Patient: sex M, age 58
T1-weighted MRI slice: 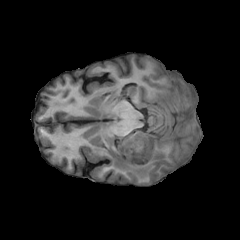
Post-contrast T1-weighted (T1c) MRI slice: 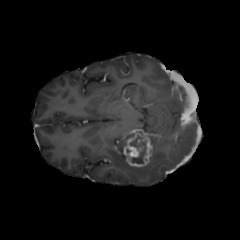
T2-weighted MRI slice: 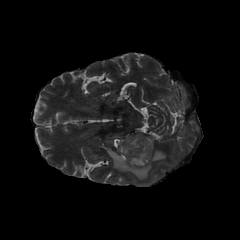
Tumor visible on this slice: yes
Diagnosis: Glioblastoma, IDH-wildtype
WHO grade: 4